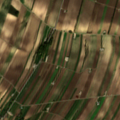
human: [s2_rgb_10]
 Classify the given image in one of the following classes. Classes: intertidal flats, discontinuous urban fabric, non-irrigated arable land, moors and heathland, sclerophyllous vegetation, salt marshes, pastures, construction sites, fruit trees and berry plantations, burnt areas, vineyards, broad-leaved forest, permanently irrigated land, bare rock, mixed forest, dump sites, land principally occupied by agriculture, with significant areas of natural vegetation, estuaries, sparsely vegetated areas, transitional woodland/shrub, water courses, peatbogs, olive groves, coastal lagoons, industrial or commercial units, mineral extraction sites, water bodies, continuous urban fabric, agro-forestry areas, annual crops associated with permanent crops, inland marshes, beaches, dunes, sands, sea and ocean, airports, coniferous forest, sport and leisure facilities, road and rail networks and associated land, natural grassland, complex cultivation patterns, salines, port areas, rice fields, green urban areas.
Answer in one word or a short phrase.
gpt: discontinuous urban fabric, non-irrigated arable land, vineyards